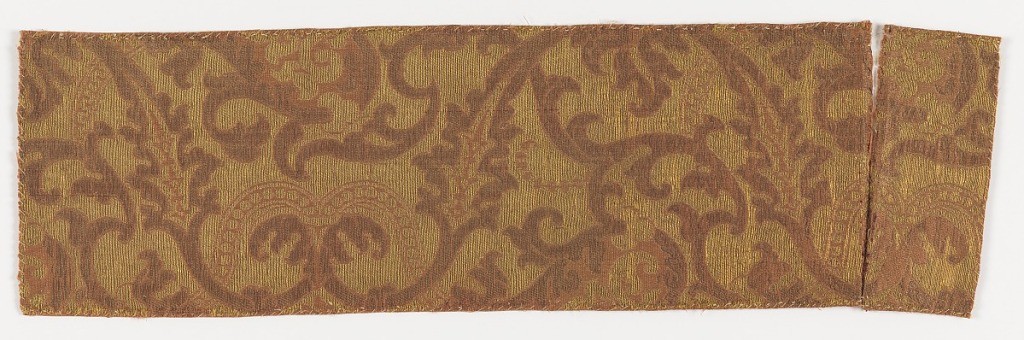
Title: Fragment
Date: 17th century
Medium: silk, linen, and metal Technique: brocatelle
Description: Swirling scrolls and leaves in mauve, brown and yellow.